Field crop: maize
Growth stage: 1
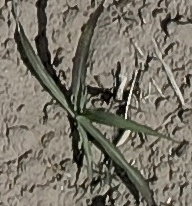
Species: sorghum